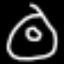
Label: donut